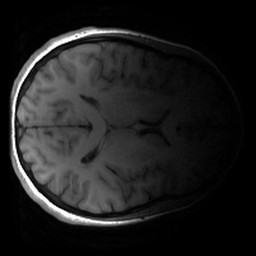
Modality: T1w
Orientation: axial